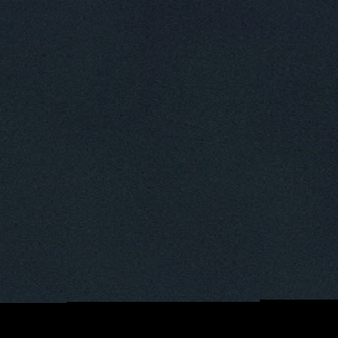
Label: other